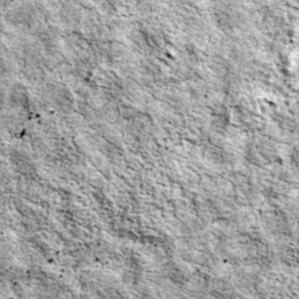
Label: non_frost